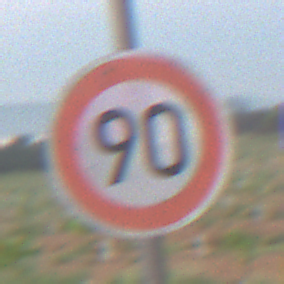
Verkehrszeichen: Geschwindigkeit90
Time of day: SunriseSunset
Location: Outdoor (Nature)
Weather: PartlyCloudy
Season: NotSpecified
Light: Natural